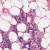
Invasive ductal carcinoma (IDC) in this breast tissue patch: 0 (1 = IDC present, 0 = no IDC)